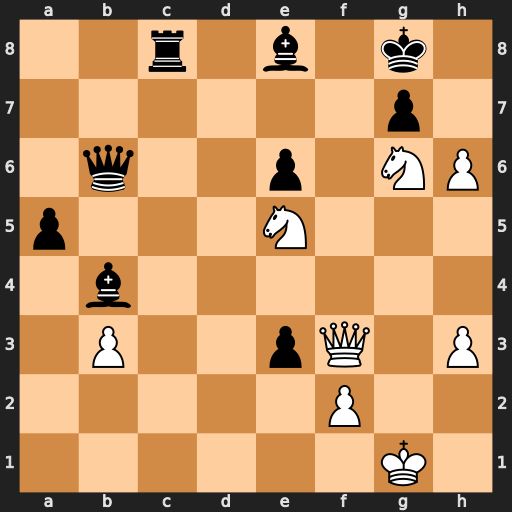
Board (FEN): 2r1b1k1/6p1/1q2p1NP/p3N3/1b6/1P2pQ1P/5P2/6K1
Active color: w
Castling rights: -
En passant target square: -
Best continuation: h7+ Kxh7 Qh5+ Kg8 Qh8#